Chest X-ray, PA view. Patient: 33 years old, sex M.
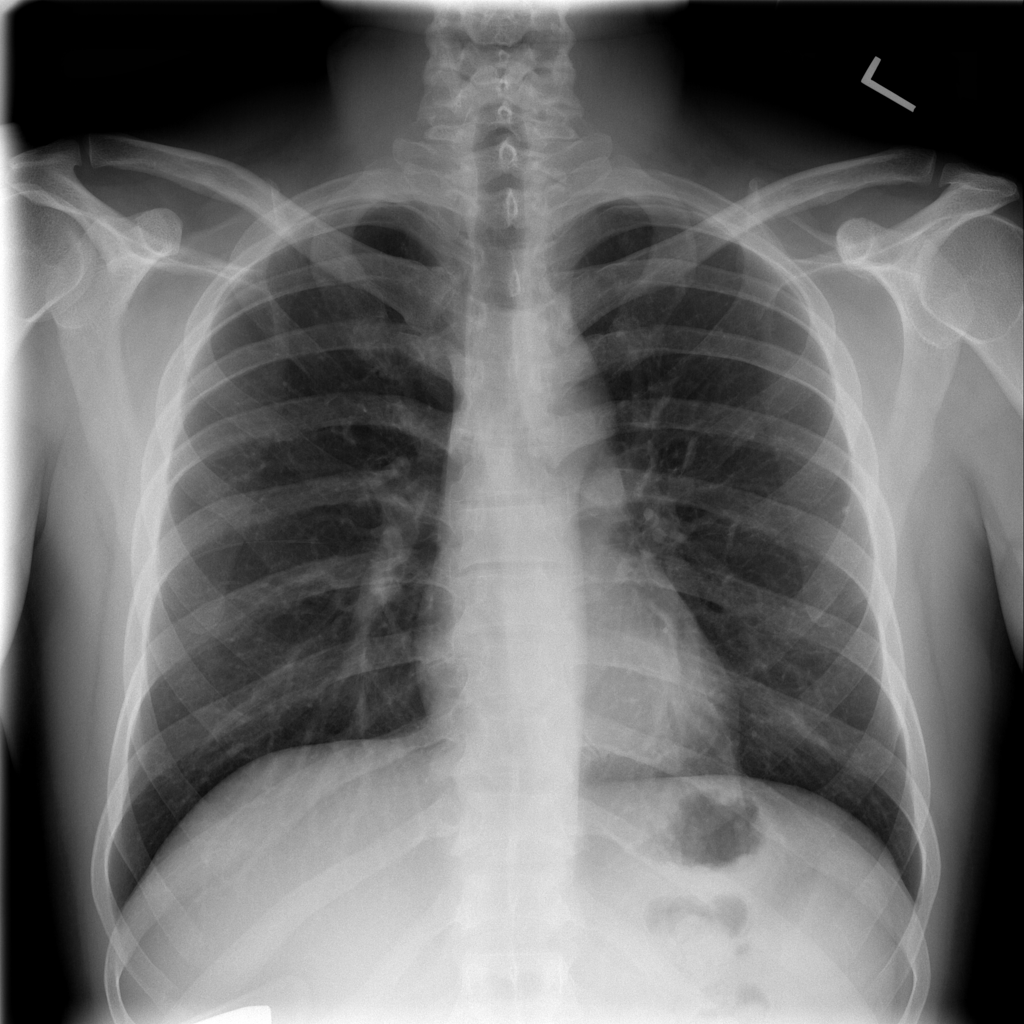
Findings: Mass